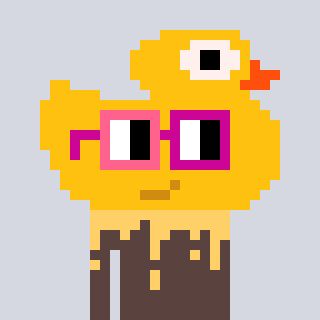
a pixel art character with square pink and red glasses, a ducky-shaped head and a darkbrown-colored body on a cool background